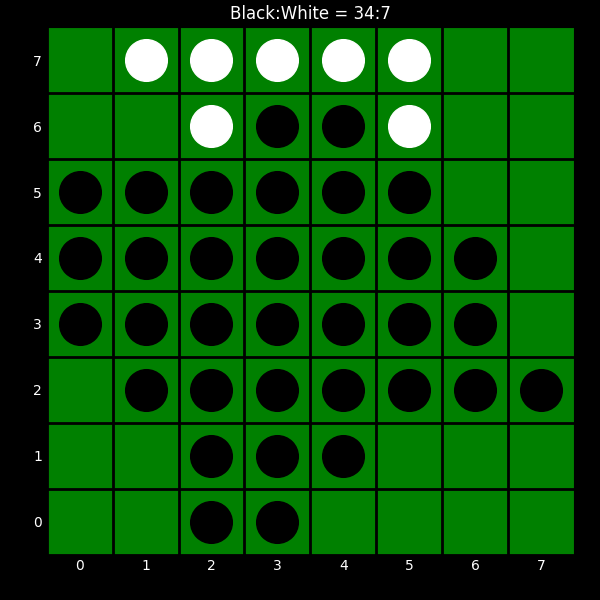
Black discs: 34
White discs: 7